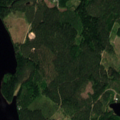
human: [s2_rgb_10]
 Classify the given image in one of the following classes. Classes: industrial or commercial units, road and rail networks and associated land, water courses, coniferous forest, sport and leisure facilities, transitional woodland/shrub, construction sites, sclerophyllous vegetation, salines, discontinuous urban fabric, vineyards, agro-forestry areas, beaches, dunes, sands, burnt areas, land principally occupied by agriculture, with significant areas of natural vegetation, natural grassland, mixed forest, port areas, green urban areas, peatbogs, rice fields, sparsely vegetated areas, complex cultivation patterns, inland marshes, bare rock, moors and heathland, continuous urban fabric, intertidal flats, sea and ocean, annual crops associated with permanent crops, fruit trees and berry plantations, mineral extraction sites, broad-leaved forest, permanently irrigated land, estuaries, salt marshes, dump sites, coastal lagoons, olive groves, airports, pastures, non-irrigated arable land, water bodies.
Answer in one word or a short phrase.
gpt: coniferous forest, mixed forest, water bodies